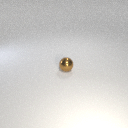
small brown metal sphere